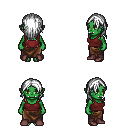
a pixel art fantasy rpg character, female body template, orc, green skin, maroon pirate shirt, robe skirt, white long hairstyle, maroon shoes, four views (front, back, left, right), 2x2 character sprite sheet, small pixel art, hard edges, no anti-aliasing